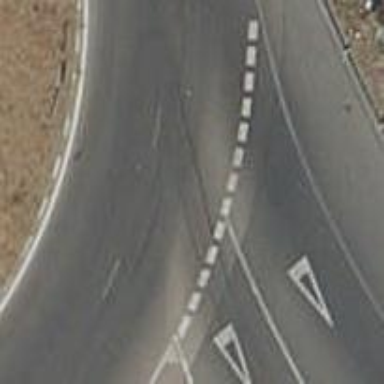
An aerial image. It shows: Road with "give way" sign.